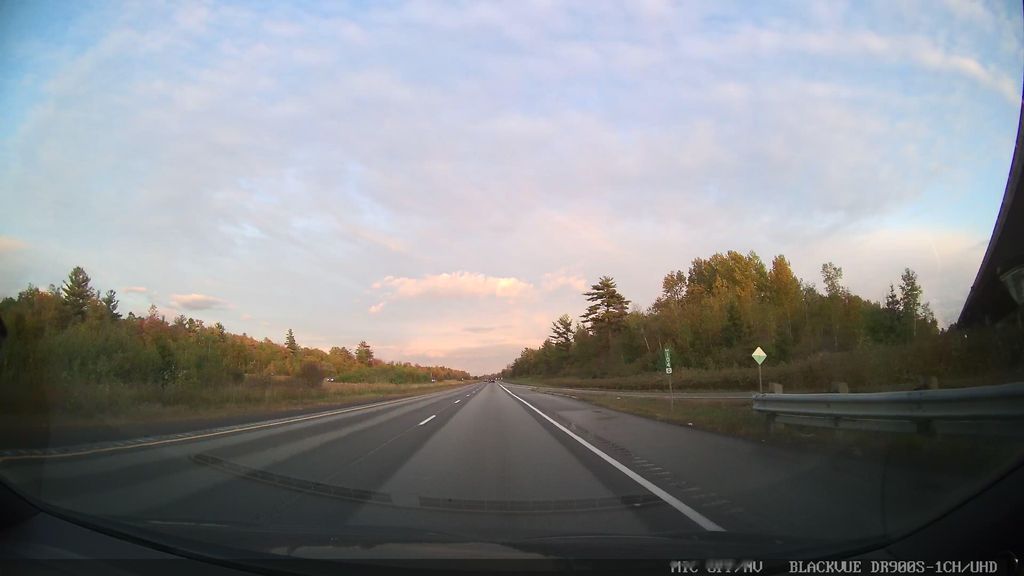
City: ottawa-gatineau